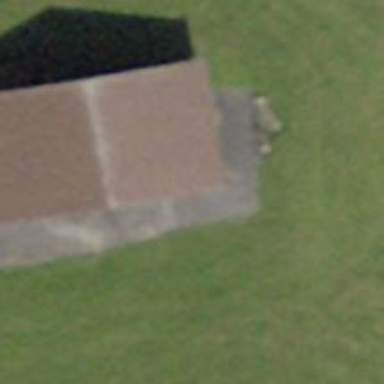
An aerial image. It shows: Rural barn.